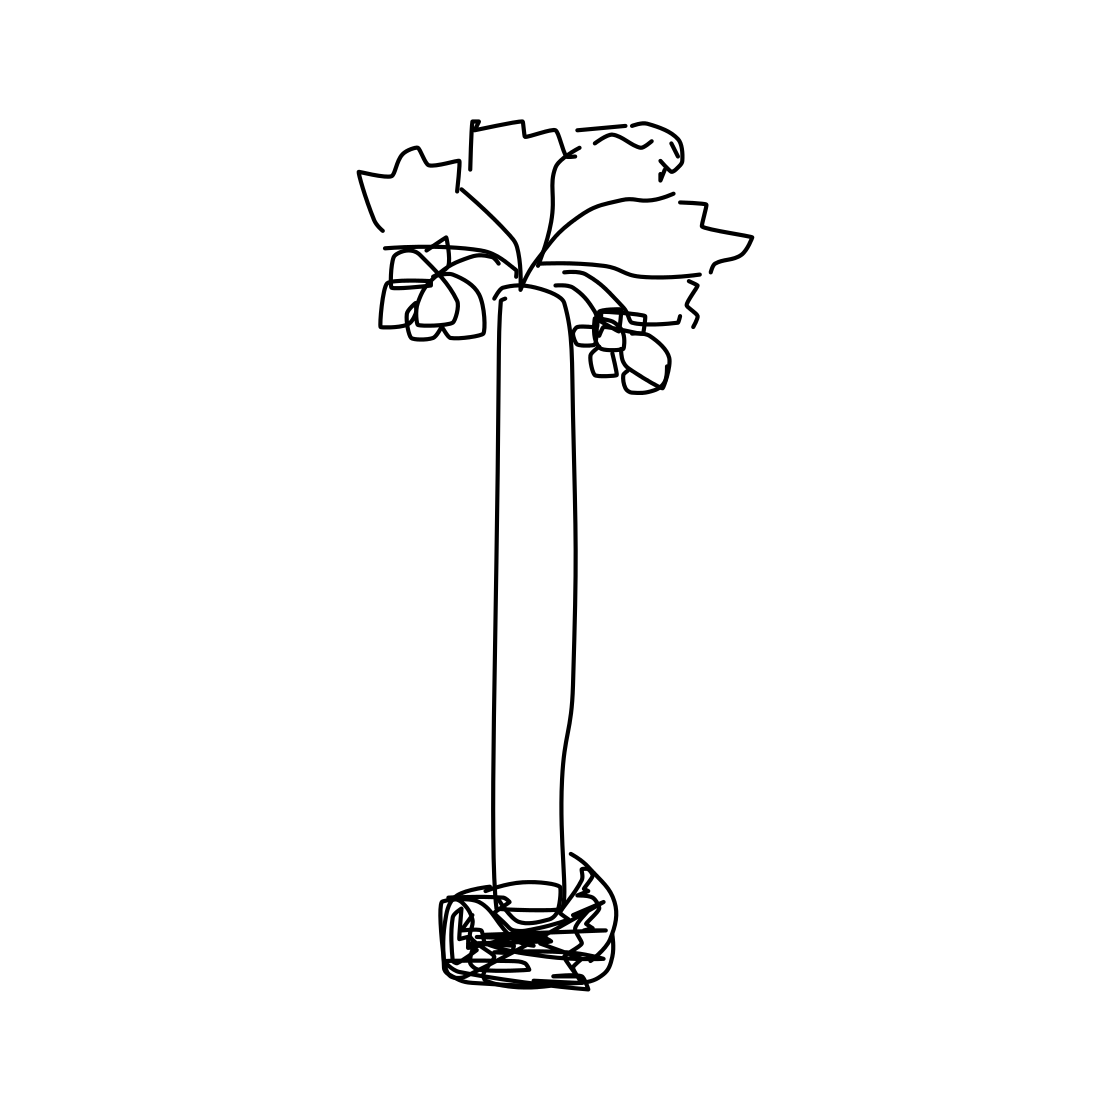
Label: palm tree